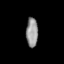
Tissue: lung
Cell type: Epithelial cells
Senescence score: 0.1846
Nuclear area (px): 340
Mean DAPI intensity: 147.435